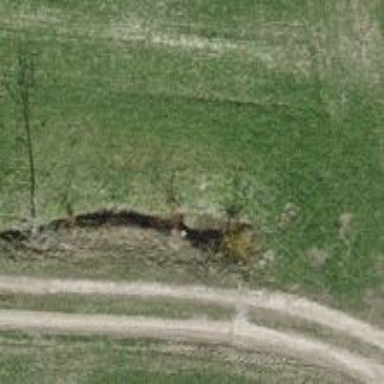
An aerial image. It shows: Culvert tunnel.